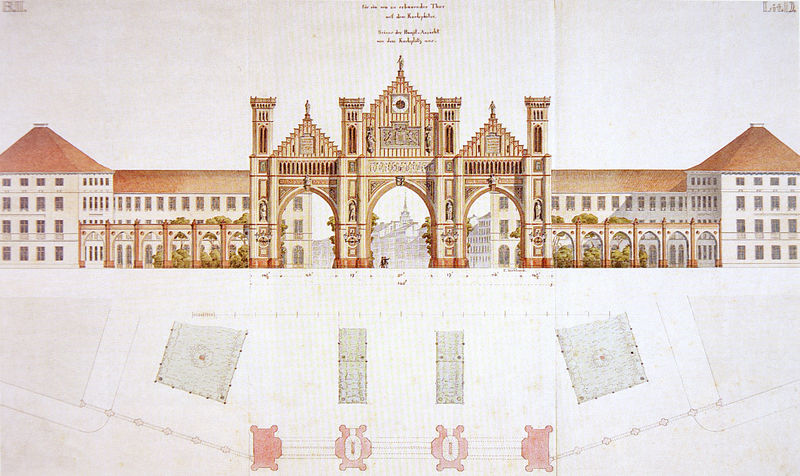
Titel: Entwurf zum Neubau und zur Regotisierung des Karlstores in München - Aufriss Feldseite und Grundriss
Künstler: Georg Friedrich Ziebland
Standort: München
Institution: Stadtmuseum, Graphische Sammlung
Schlagwörter: baum, flügel, gemälde, himmel, schatten, weiß, bäume, gelb, grün, ocker, stadt, braun, fenster, grau, licht, orange, pfeiler, schwarz, skizze, straße, säule, säulen, tür, zeichnung, dach, gebäude, haus, park, rot, schloss, beige, architektur, häuser, busch, büsche, kirche, figur, pflanzen, front, renaissance, rosa, turm, garten, schrift, papier, ansicht, bogen, fassade, ort, türen, dorf, dächer, giebel, hof, platz, figuren, treppe, uhr, durchgang, stufe, stufen, tor, aufsicht, bögen, eingang, laviert, durchblick, türmchen, türme, münchen, torbogen, draufsicht, symmetrisch, stich, überschrift, koloriert, topografie, entwurf, arkaden, fries, tore, stadttor, pforte, residenz, plan, pavillon, symetrisch, knick, laube, dreiteilig, triumphbogen, grundriss, maßwerk, massstab, aufriss, architekturzeichnung, bauplan, durchfahrt, schlossanlage, design, bauskizze, erweiterung, beschriftet, pavillons, neugotisch, planung, stufengiebel, treppengiebel, bremen, laubengänge, staffelgiebel, dreitoranlage, fensterung, geundriss, laufgänge, oddöculus, scloss, europe, logical, duchblick, bunstift, artecture, stuffy?, desig